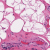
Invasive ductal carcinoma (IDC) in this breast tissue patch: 0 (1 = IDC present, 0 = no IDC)